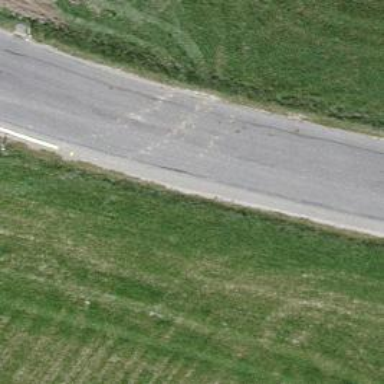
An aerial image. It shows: Tertiary road.